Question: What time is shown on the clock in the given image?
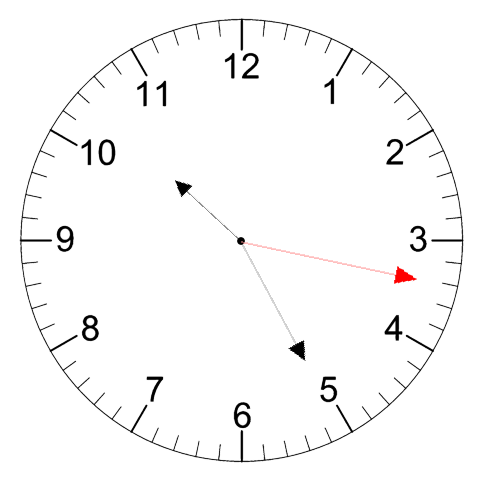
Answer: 10:25:17